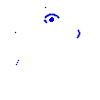
Particle: electron